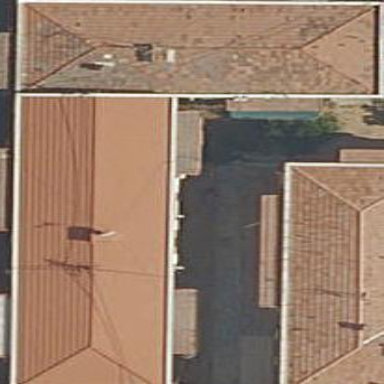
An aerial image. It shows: Residential building.